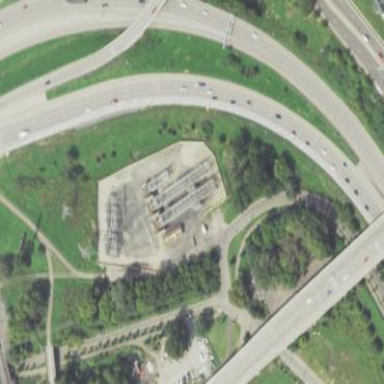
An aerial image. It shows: Power substation.